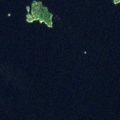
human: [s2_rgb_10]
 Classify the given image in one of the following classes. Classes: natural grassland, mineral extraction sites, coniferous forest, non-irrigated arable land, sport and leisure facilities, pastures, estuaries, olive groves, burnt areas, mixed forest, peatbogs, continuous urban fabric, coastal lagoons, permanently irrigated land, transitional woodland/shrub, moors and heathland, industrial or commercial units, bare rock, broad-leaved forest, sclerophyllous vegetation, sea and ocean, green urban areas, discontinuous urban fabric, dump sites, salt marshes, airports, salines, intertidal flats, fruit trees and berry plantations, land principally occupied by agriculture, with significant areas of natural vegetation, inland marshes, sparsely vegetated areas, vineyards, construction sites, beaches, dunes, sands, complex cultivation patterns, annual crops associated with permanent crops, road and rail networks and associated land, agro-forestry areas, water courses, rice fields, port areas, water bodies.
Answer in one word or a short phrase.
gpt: coniferous forest, water bodies